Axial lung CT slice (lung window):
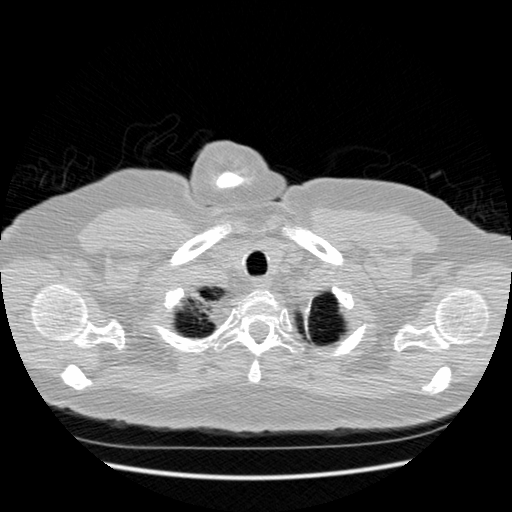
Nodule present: no